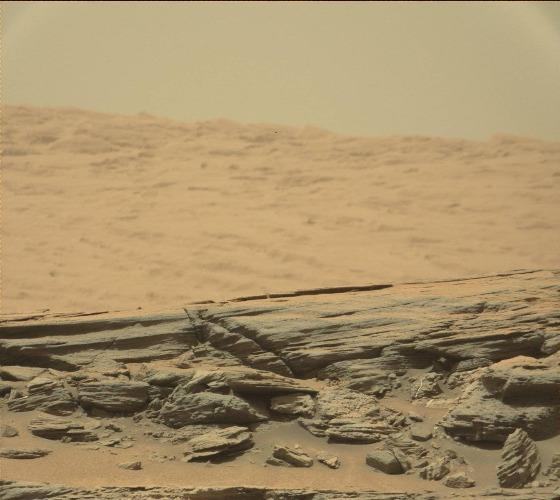
Terrain classes present: Bedrock, Gravel / Sand / Soil, Rock, Shadow, Sky / Distant Mountains